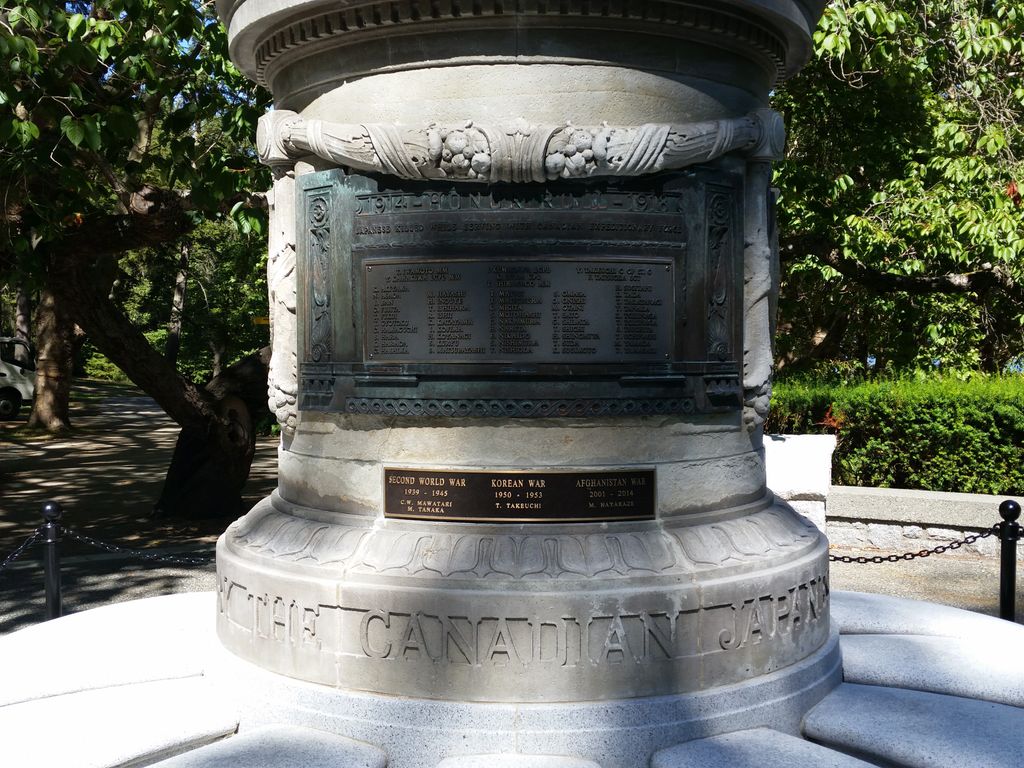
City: vancouver